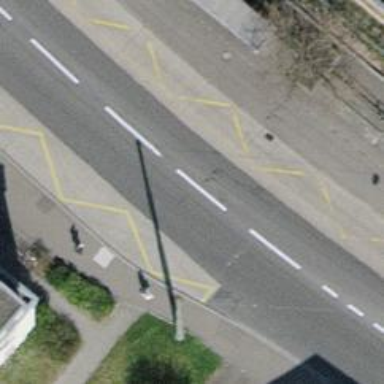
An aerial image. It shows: Bus stop for trolleybuses with designated stop position for public transport.